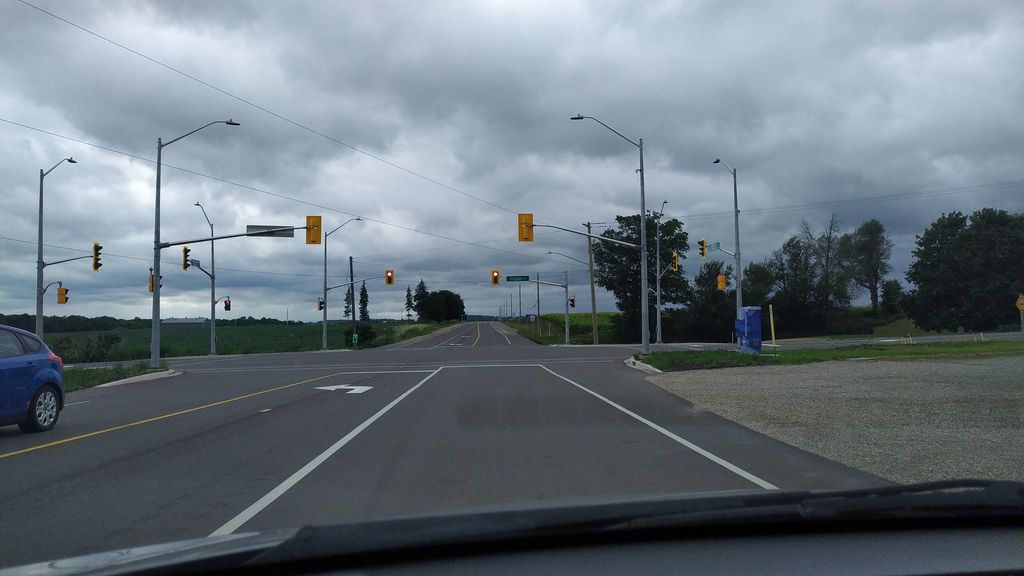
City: kitchener-waterloo